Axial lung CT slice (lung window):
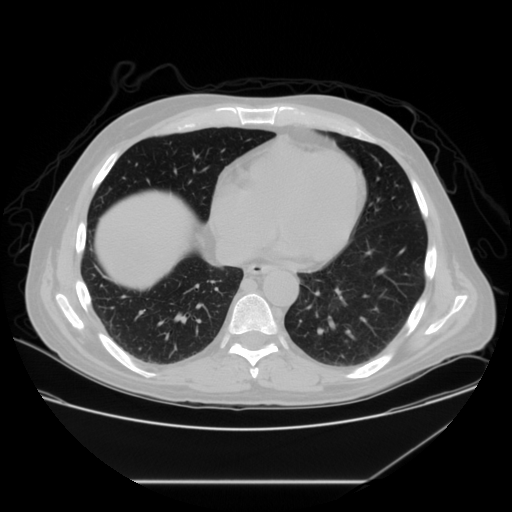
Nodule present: no